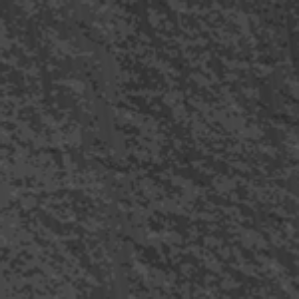
Label: frost